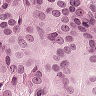
Metastatic tissue present: yes